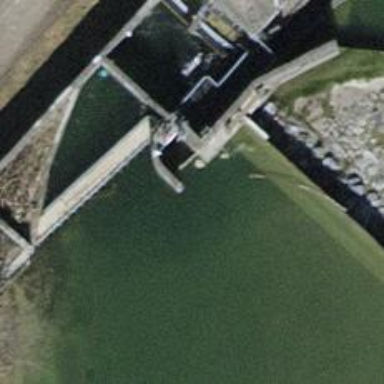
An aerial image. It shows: Dam along waterway.